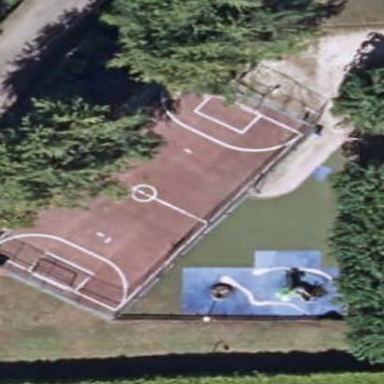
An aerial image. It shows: Soccer pitch for leisureland activities.